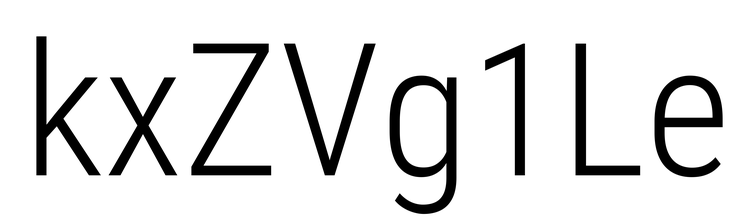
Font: Roboto_Condensed_Light